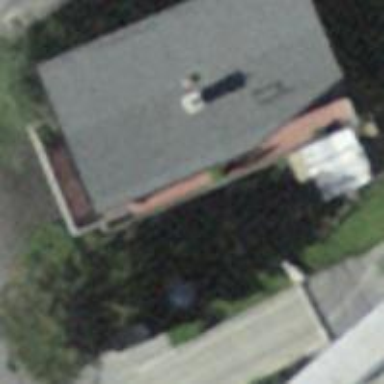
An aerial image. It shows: Building with flat roof.